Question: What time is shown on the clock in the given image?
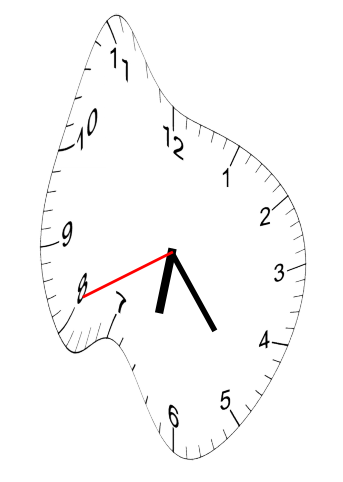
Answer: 06:23:41